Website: macys
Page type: customer-info-address
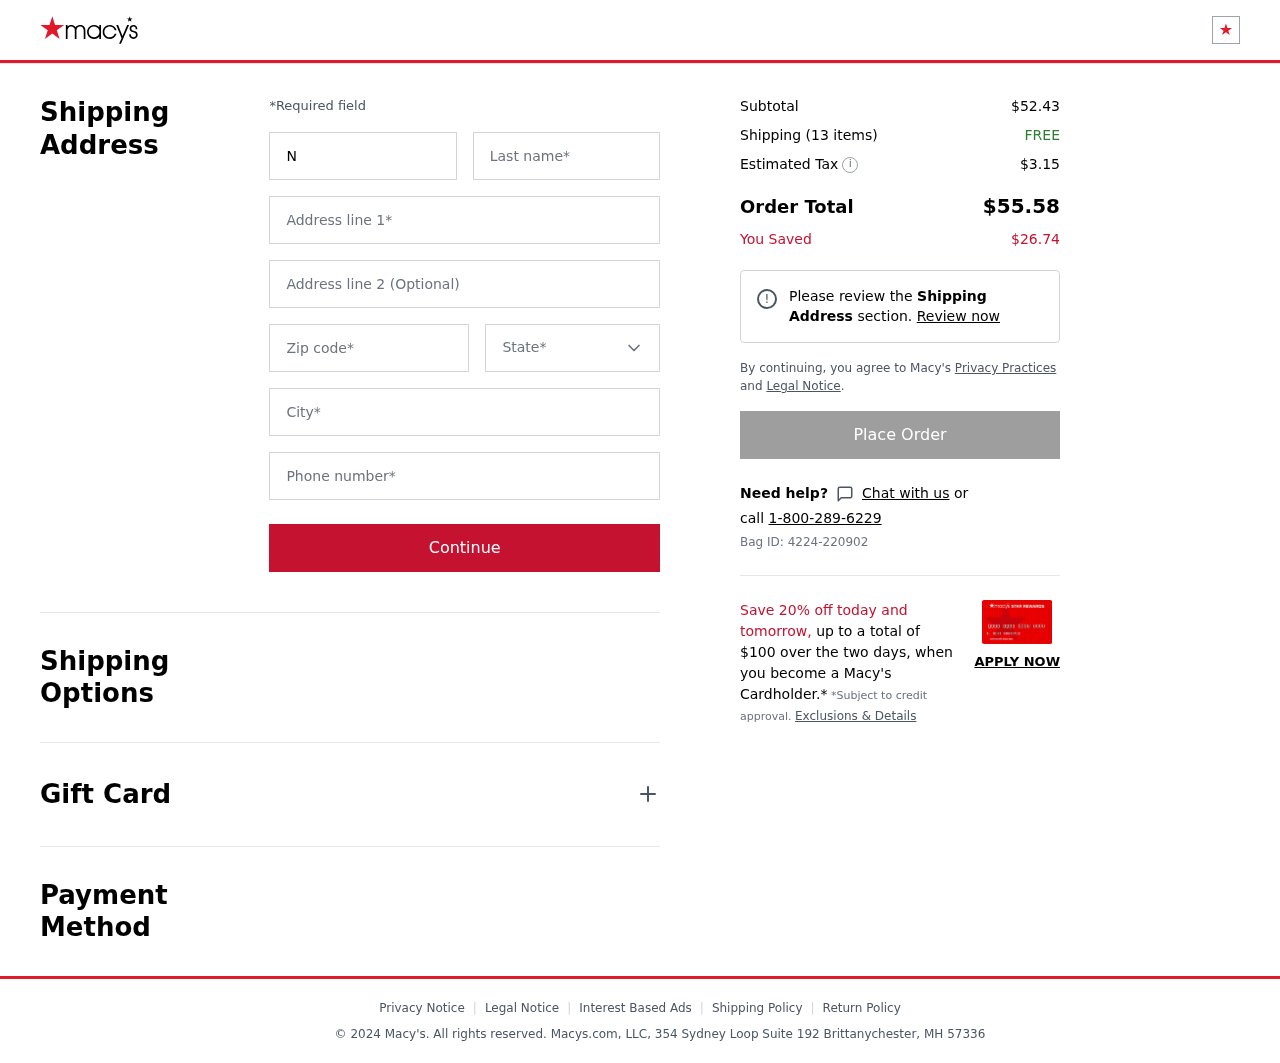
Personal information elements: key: PII_CITY
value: Brittanychester
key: PII_FIRSTNAME
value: Nancy
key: PII_LASTNAME
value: Ferguson
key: PII_PHONE
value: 4735555990
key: PII_POSTCODE
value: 57336
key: PII_STATE
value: MH
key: PII_STREET
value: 354 Sydney Loop Suite 192
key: PII_STREET2
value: Apt. 020
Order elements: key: ORDER_SUBTOTAL
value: $52.43
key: ORDER_NUM_ITEMS
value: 13
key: ORDER_SHIPPING_COST
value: FREE
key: ORDER_TAX
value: $3.15
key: ORDER_TOTAL
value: $55.58
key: ORDER_SAVINGS
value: $26.74
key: ORDER_BAG_ID
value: Bag ID: 4224-220902